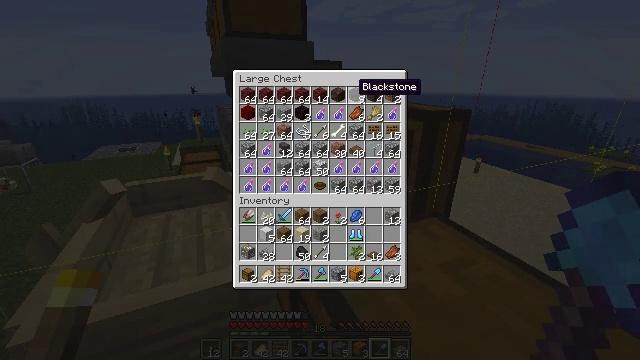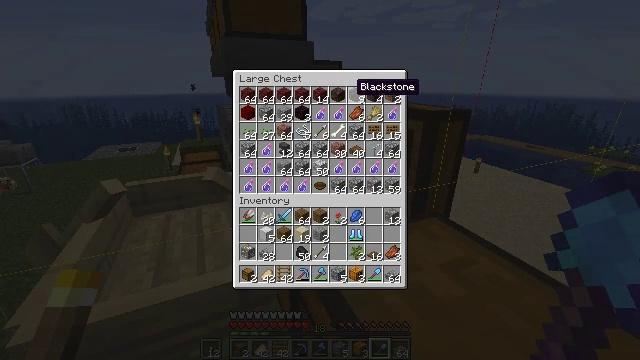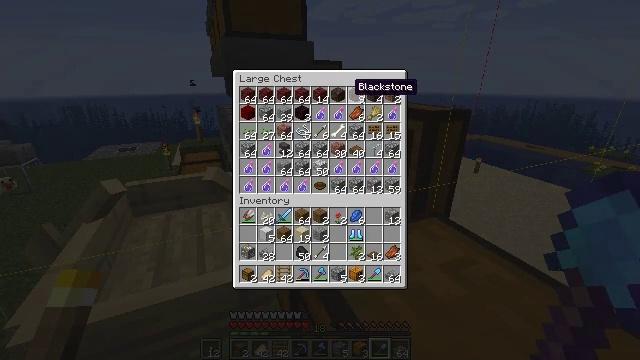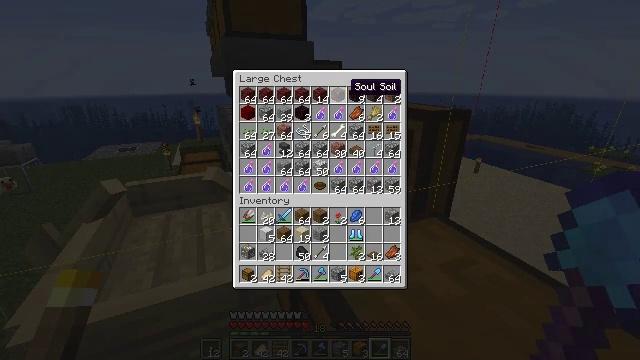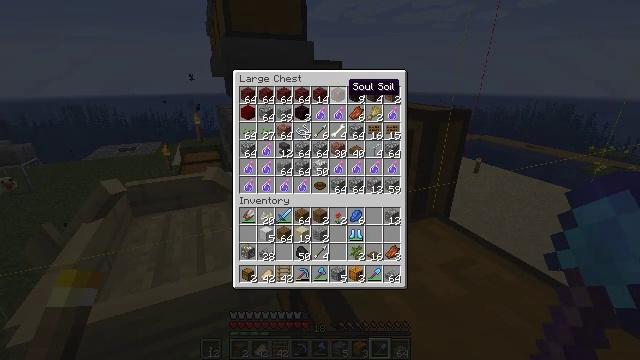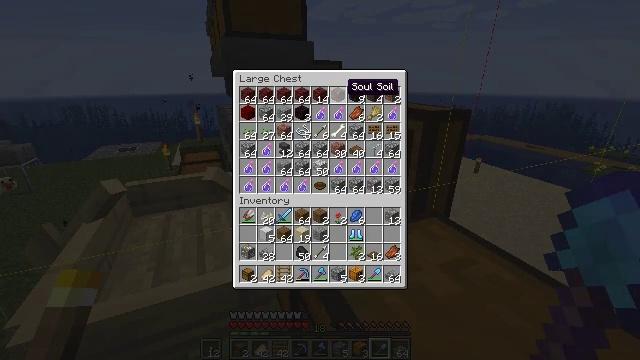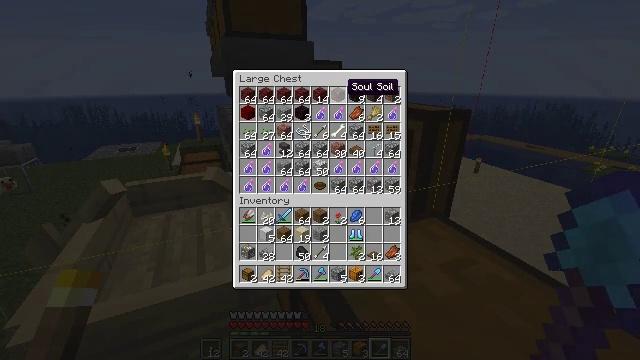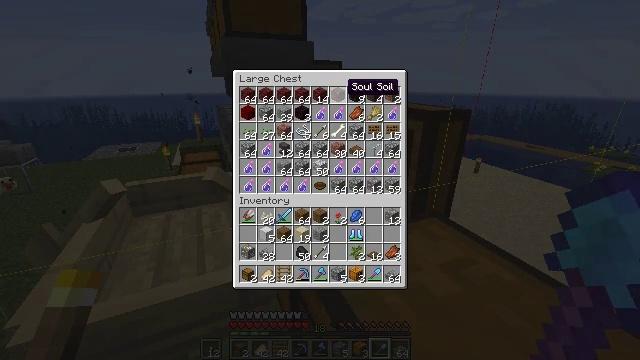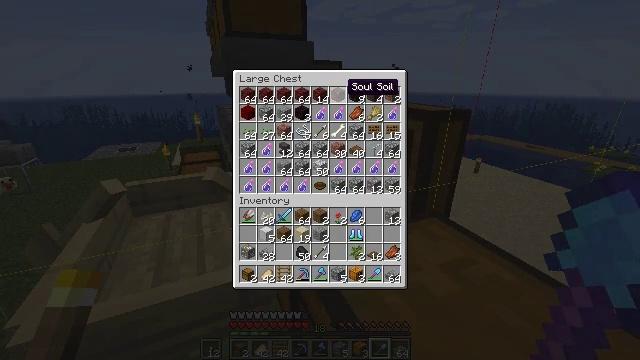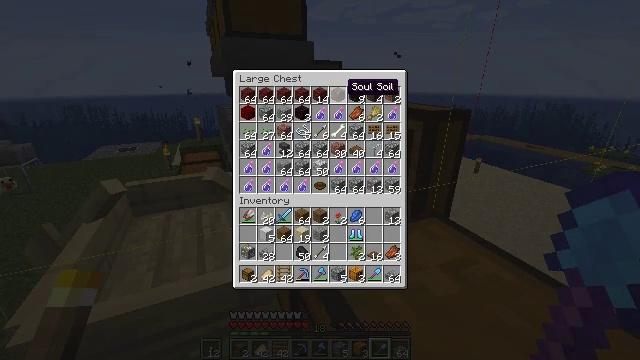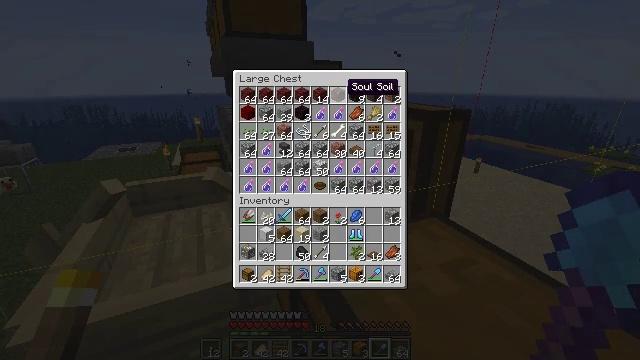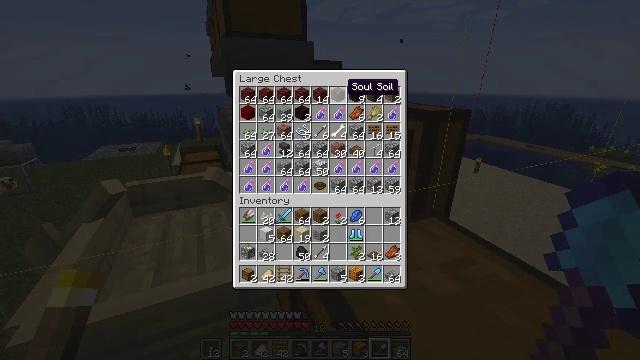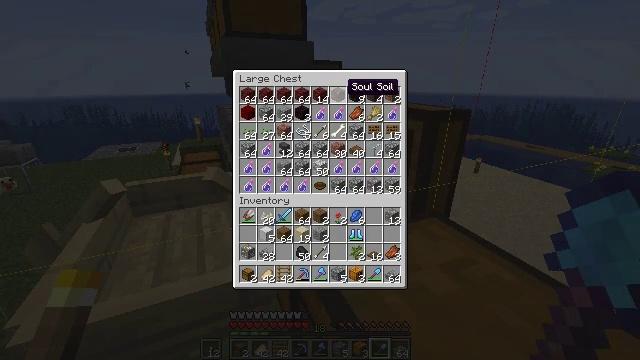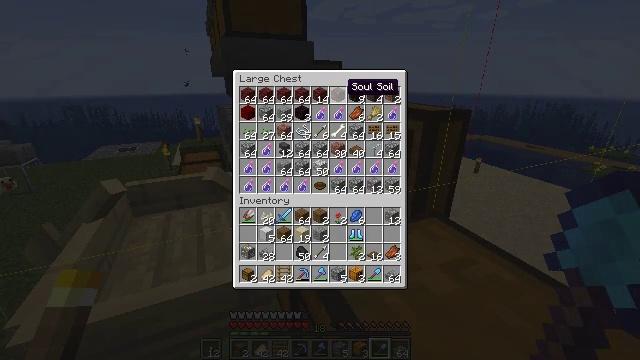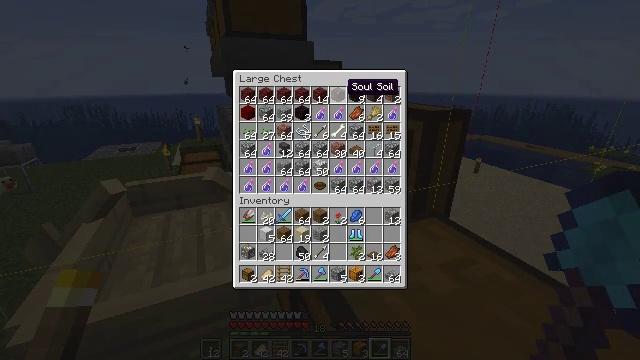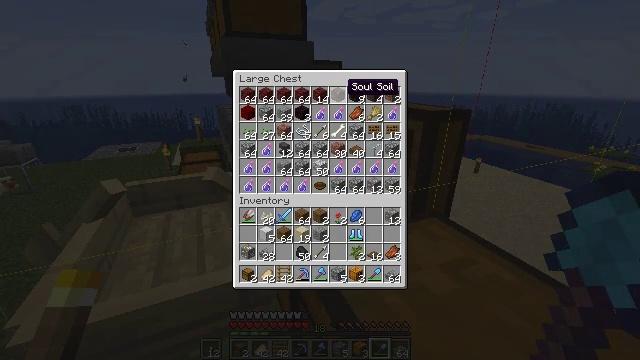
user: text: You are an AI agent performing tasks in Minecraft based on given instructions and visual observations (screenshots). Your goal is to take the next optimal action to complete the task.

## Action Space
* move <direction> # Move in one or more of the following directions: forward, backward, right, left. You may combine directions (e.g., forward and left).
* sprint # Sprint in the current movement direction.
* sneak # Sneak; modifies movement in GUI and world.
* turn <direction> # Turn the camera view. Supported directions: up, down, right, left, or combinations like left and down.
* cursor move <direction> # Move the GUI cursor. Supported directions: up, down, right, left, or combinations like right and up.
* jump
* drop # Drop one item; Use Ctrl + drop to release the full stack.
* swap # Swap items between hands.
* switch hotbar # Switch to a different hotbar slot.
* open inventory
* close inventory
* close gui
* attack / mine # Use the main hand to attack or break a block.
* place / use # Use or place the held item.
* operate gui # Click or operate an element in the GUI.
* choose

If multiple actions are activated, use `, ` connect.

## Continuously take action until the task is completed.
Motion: motion action
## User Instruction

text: Extract soul sand for building purposes.
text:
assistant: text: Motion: sneak
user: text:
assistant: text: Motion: sneak
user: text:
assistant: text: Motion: sneak
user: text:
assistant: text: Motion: sneak
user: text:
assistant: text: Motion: sneak
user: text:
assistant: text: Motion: sneak
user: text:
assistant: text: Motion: sneak
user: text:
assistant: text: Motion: sneak
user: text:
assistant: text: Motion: sneak
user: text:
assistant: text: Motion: sneak
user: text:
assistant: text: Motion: sneak
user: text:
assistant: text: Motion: sneak
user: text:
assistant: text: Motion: sneak
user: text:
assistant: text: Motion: sneak
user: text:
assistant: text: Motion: sneak
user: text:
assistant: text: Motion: sneak
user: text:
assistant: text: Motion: sneak
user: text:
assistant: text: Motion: sneak
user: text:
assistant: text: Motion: sneak
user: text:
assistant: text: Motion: sneak
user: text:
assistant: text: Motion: sneak
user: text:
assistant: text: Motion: sneak
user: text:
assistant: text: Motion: sneak
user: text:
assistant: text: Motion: sneak
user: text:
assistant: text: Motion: sneak
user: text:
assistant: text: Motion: sneak
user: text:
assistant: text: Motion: sneak, operate gui
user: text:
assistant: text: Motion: sneak, operate gui
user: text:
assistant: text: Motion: sneak
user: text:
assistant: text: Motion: sneak